Field crop: maize
Growth stage: 2
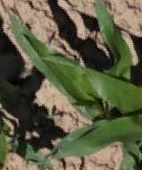
Species: maize